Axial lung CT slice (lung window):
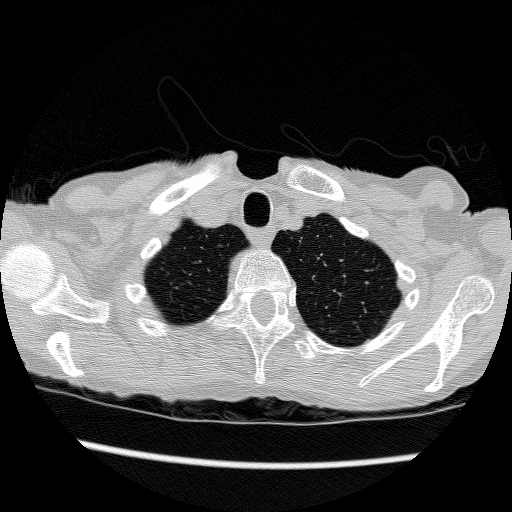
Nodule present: no